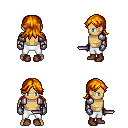
a pixel art fantasy rpg character, male body template, human, tanned skin, steel arm armor, white pants, dark blonde loose hair, metal gloves, brown shoes, dagger, four views (front, back, left, right), 2x2 character sprite sheet, small pixel art, hard edges, no anti-aliasing